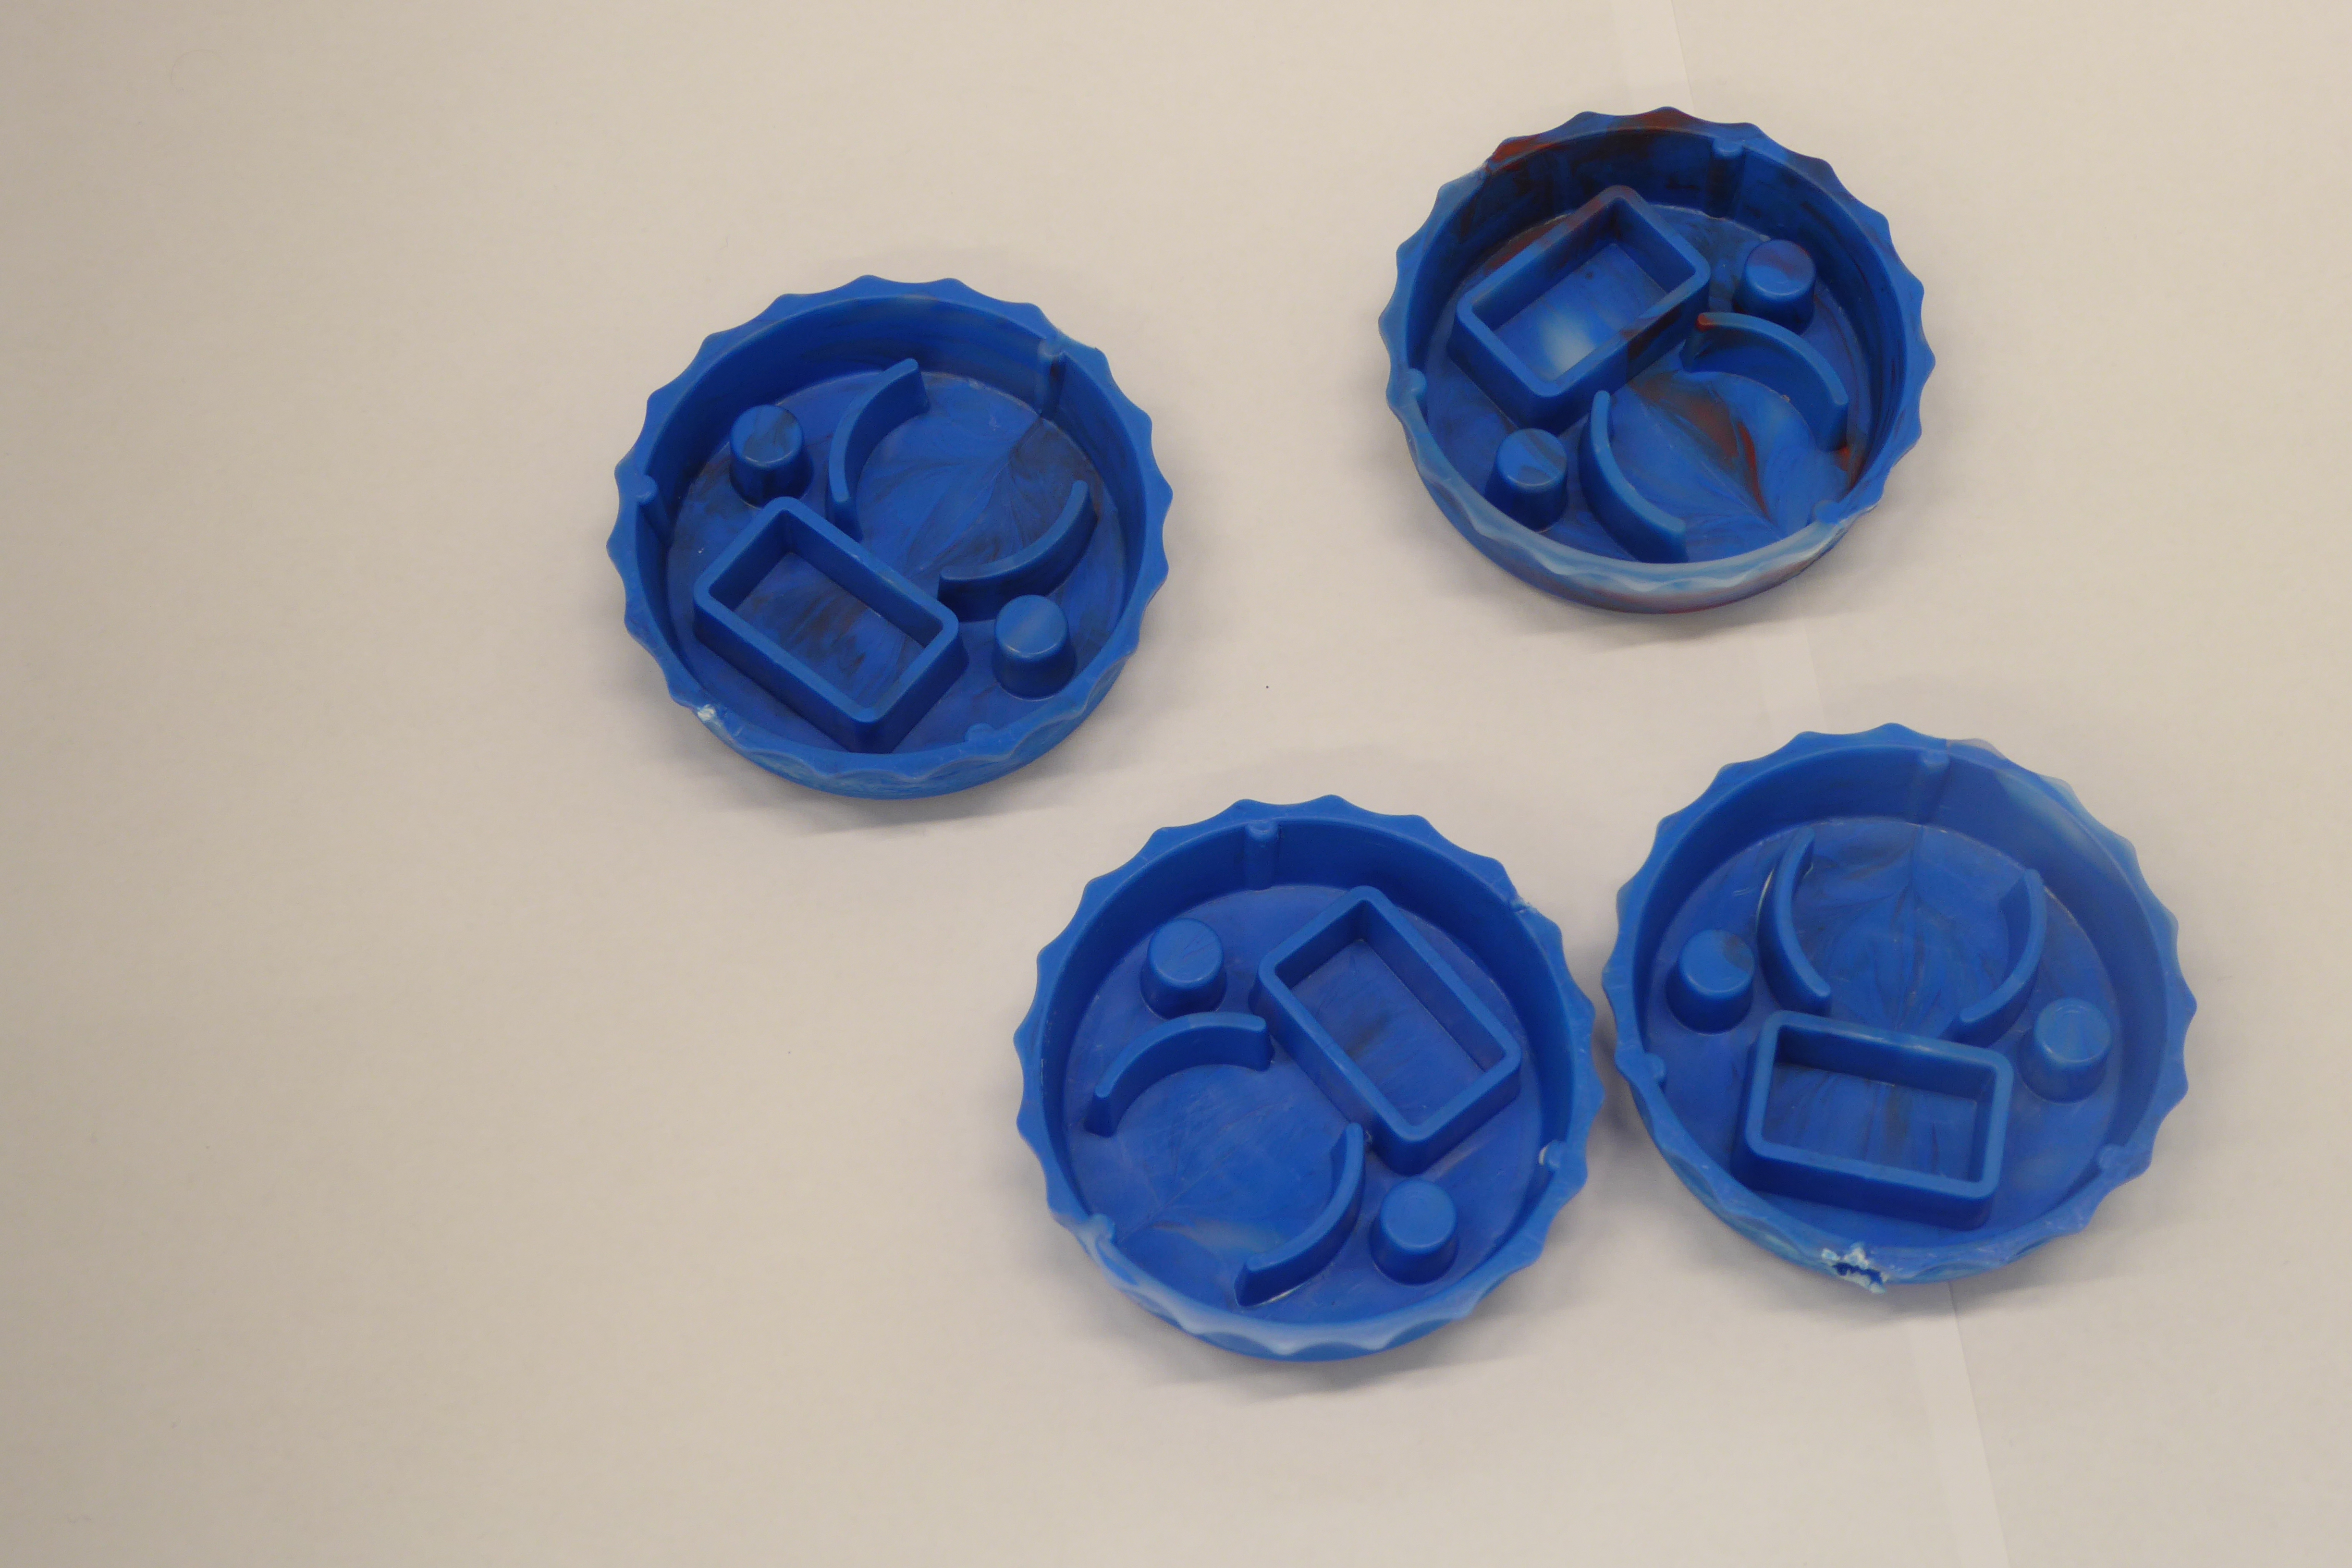
Label: Bottle Opener - Cover